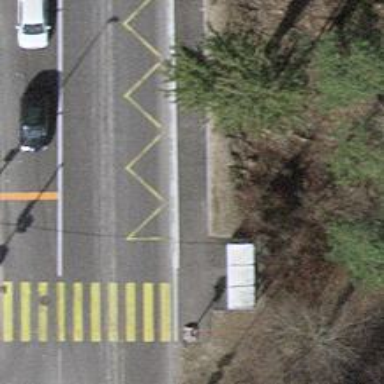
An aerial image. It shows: Bus stop with shelter. It is platform for public transport.